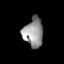
Tissue: lung
Cell type: Epithelial cells
Senescence score: 0.1341
Nuclear area (px): 568
Mean DAPI intensity: 147.298